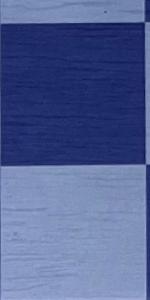
Label: Empty